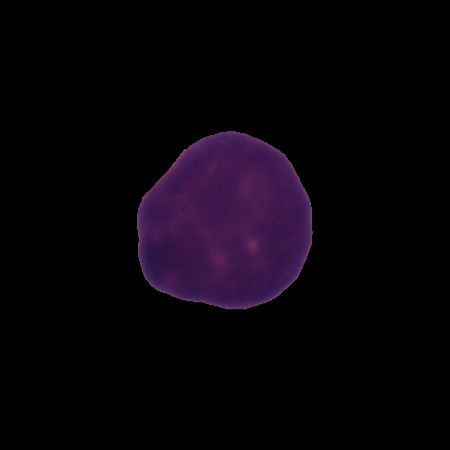
Label: healthy